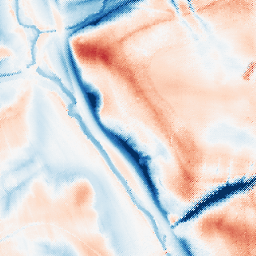
Category: edge_preserving
Decomposition family: guided
Decomposition parameters: radius: 16
eps: 1
Upsampling method: regularized
Upsampling parameters: scale: 4
lambda_reg: 0.1
Upsampling scale: 4